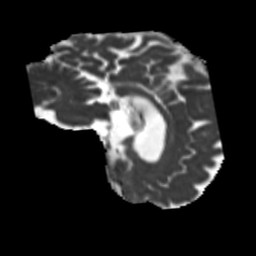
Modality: MD
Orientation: sagittal
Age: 64
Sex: male
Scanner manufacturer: siemens
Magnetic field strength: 3 T
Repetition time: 5.25 s
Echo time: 0.08 s